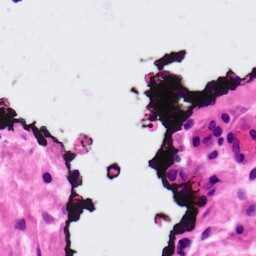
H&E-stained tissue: Ovarian